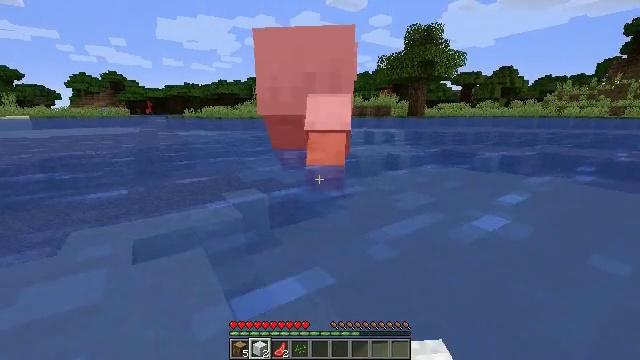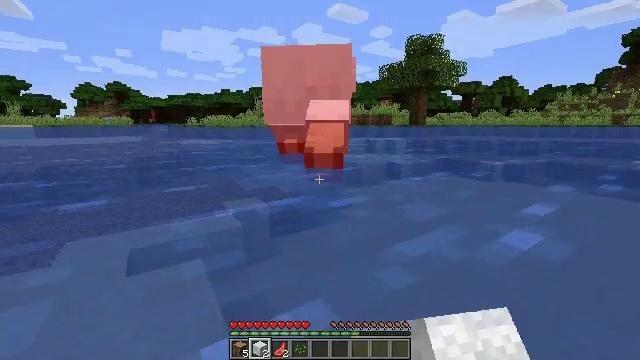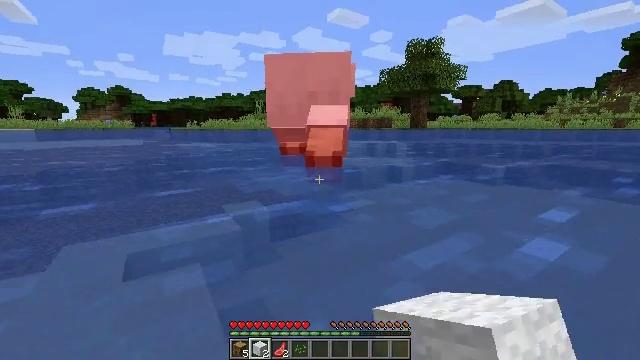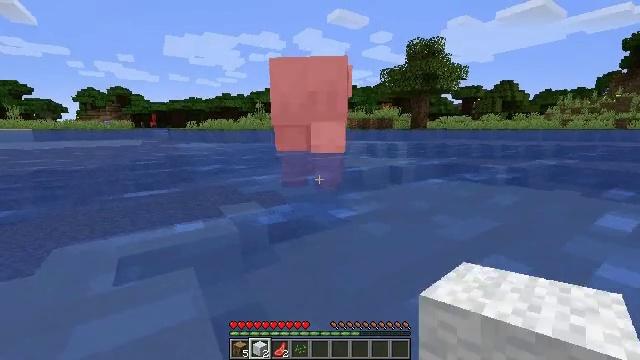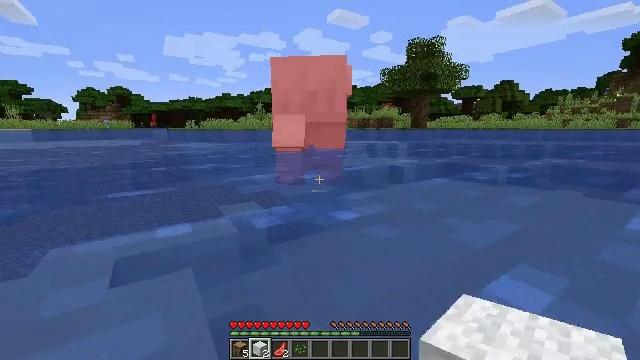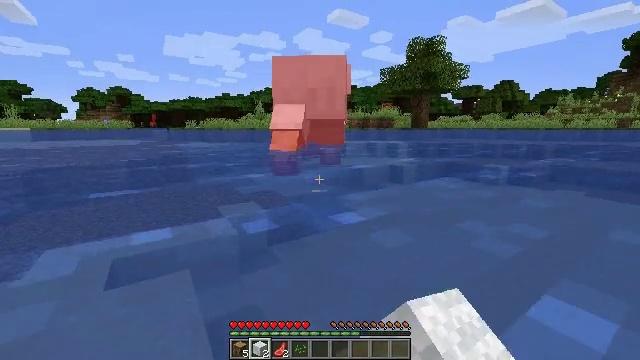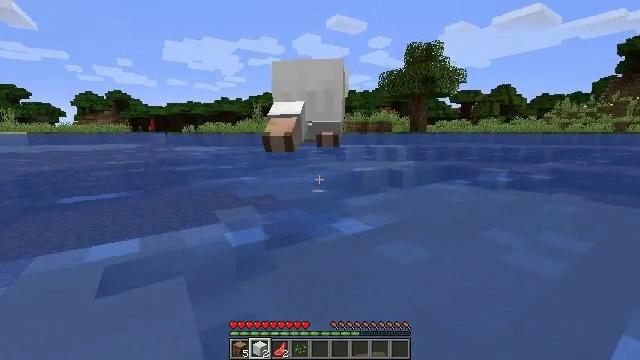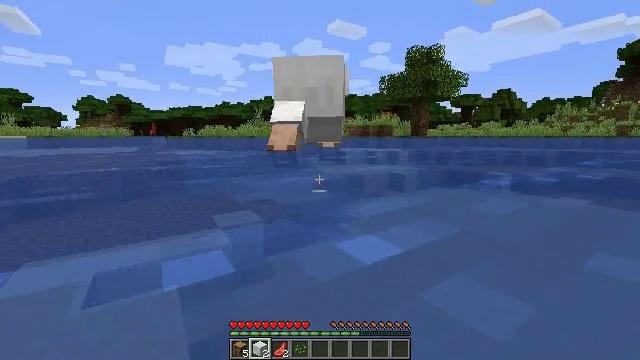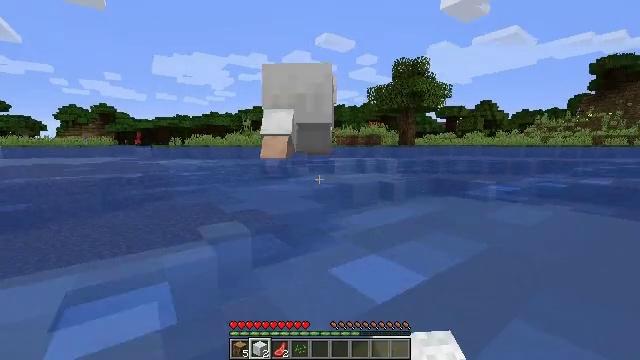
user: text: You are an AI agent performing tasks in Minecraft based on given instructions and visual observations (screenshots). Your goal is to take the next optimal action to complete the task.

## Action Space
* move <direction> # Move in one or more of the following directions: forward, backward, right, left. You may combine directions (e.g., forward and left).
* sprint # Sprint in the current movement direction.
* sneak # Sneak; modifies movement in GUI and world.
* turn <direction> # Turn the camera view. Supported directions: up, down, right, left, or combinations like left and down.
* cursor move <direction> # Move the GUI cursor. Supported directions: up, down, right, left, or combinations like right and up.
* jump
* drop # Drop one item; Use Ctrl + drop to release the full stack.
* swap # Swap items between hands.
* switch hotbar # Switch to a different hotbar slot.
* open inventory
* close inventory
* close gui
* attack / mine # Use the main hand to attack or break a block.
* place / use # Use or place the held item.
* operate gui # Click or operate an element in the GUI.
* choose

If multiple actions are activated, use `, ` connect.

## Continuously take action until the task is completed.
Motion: motion action
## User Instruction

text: Combat the sheep.
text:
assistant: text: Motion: move forward, turn up
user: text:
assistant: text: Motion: move forward
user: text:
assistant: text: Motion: move forward
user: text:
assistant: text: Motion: move forward, attack / mine
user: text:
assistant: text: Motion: move forward, attack / mine
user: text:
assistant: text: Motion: move forward, attack / mine
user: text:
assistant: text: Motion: move forward
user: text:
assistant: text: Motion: move forward, turn right and up
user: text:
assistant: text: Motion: no_op